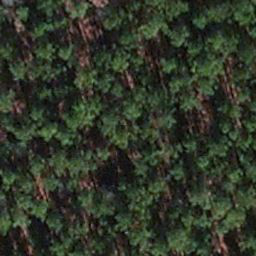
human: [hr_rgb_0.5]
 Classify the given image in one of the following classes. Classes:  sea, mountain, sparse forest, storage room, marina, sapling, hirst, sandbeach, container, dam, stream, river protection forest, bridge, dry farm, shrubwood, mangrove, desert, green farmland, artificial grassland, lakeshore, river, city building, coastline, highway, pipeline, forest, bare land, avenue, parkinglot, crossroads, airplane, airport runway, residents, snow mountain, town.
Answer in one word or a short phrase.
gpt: sapling